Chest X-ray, PA view. Patient: 65 years old, sex M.
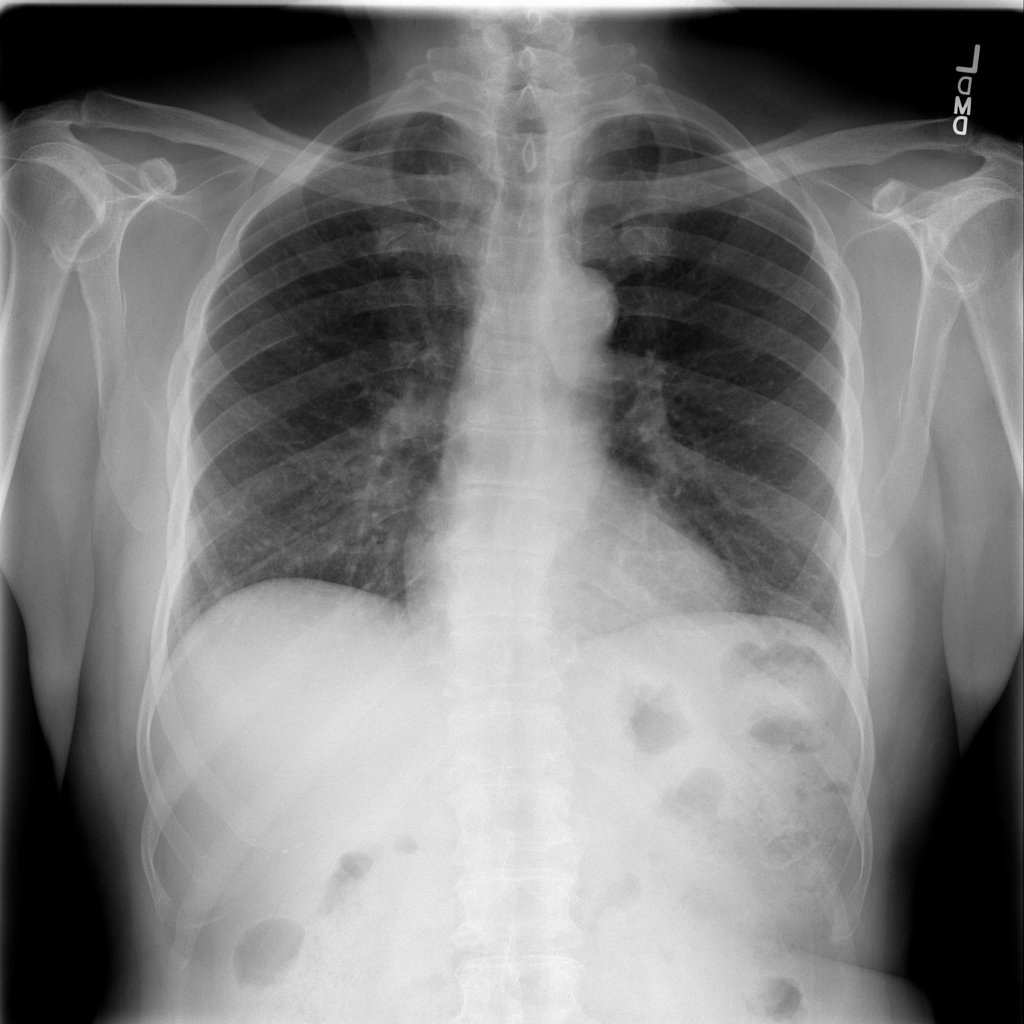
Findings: No Finding